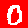
Digit: 0